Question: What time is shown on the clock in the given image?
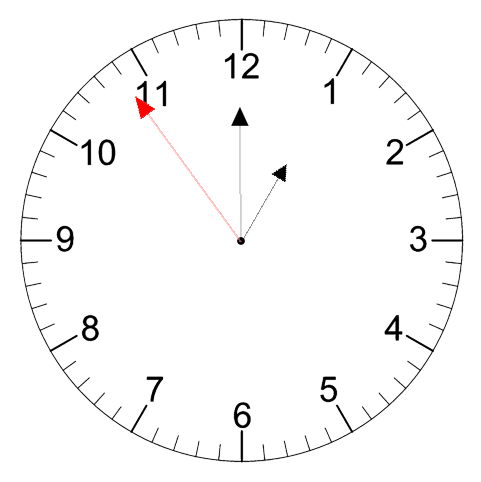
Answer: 12:59:54